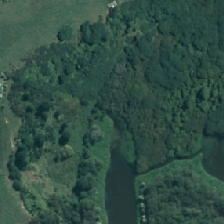
Land cover: lake_pond